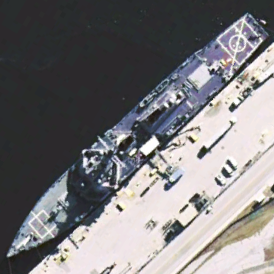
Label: Arleigh_Burke-class_destroyer